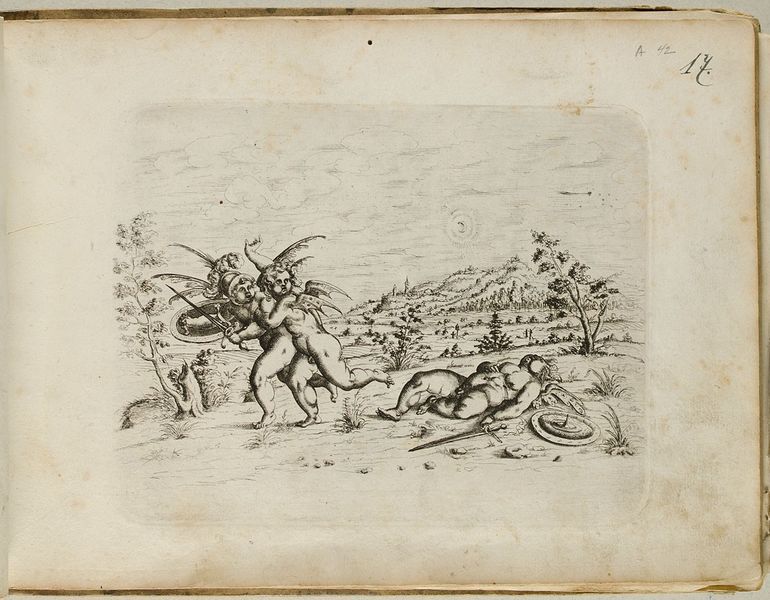
Titel: Drei Putten, Blatt aus dem 'Neuw Grotteßken Buch'
Künstler: Christoph Jamnitzer
Standort: Hamburg
Institution: Museum für Kunst und Gewerbe Hamburg
Schlagwörter: flügel, kampf, bäume, landschaft, tod, person, papier, grafik, graphik, ornamente, flucht, fotografie, photographie, penis, schild, druckgraphik, druckgrafik, radierung, schwert, fliehen, helm, sieg, verfolgung, putten, verwundete, verfolgen, wegrennen, amoretten, groteske, anlagen, wasserzeichen, landschaftsdarstellung, knorpelwerk, reproduktionen, entfliehen, druckerzeugnisse, entweichen, ornamentstich, vorlageblätter